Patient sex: M
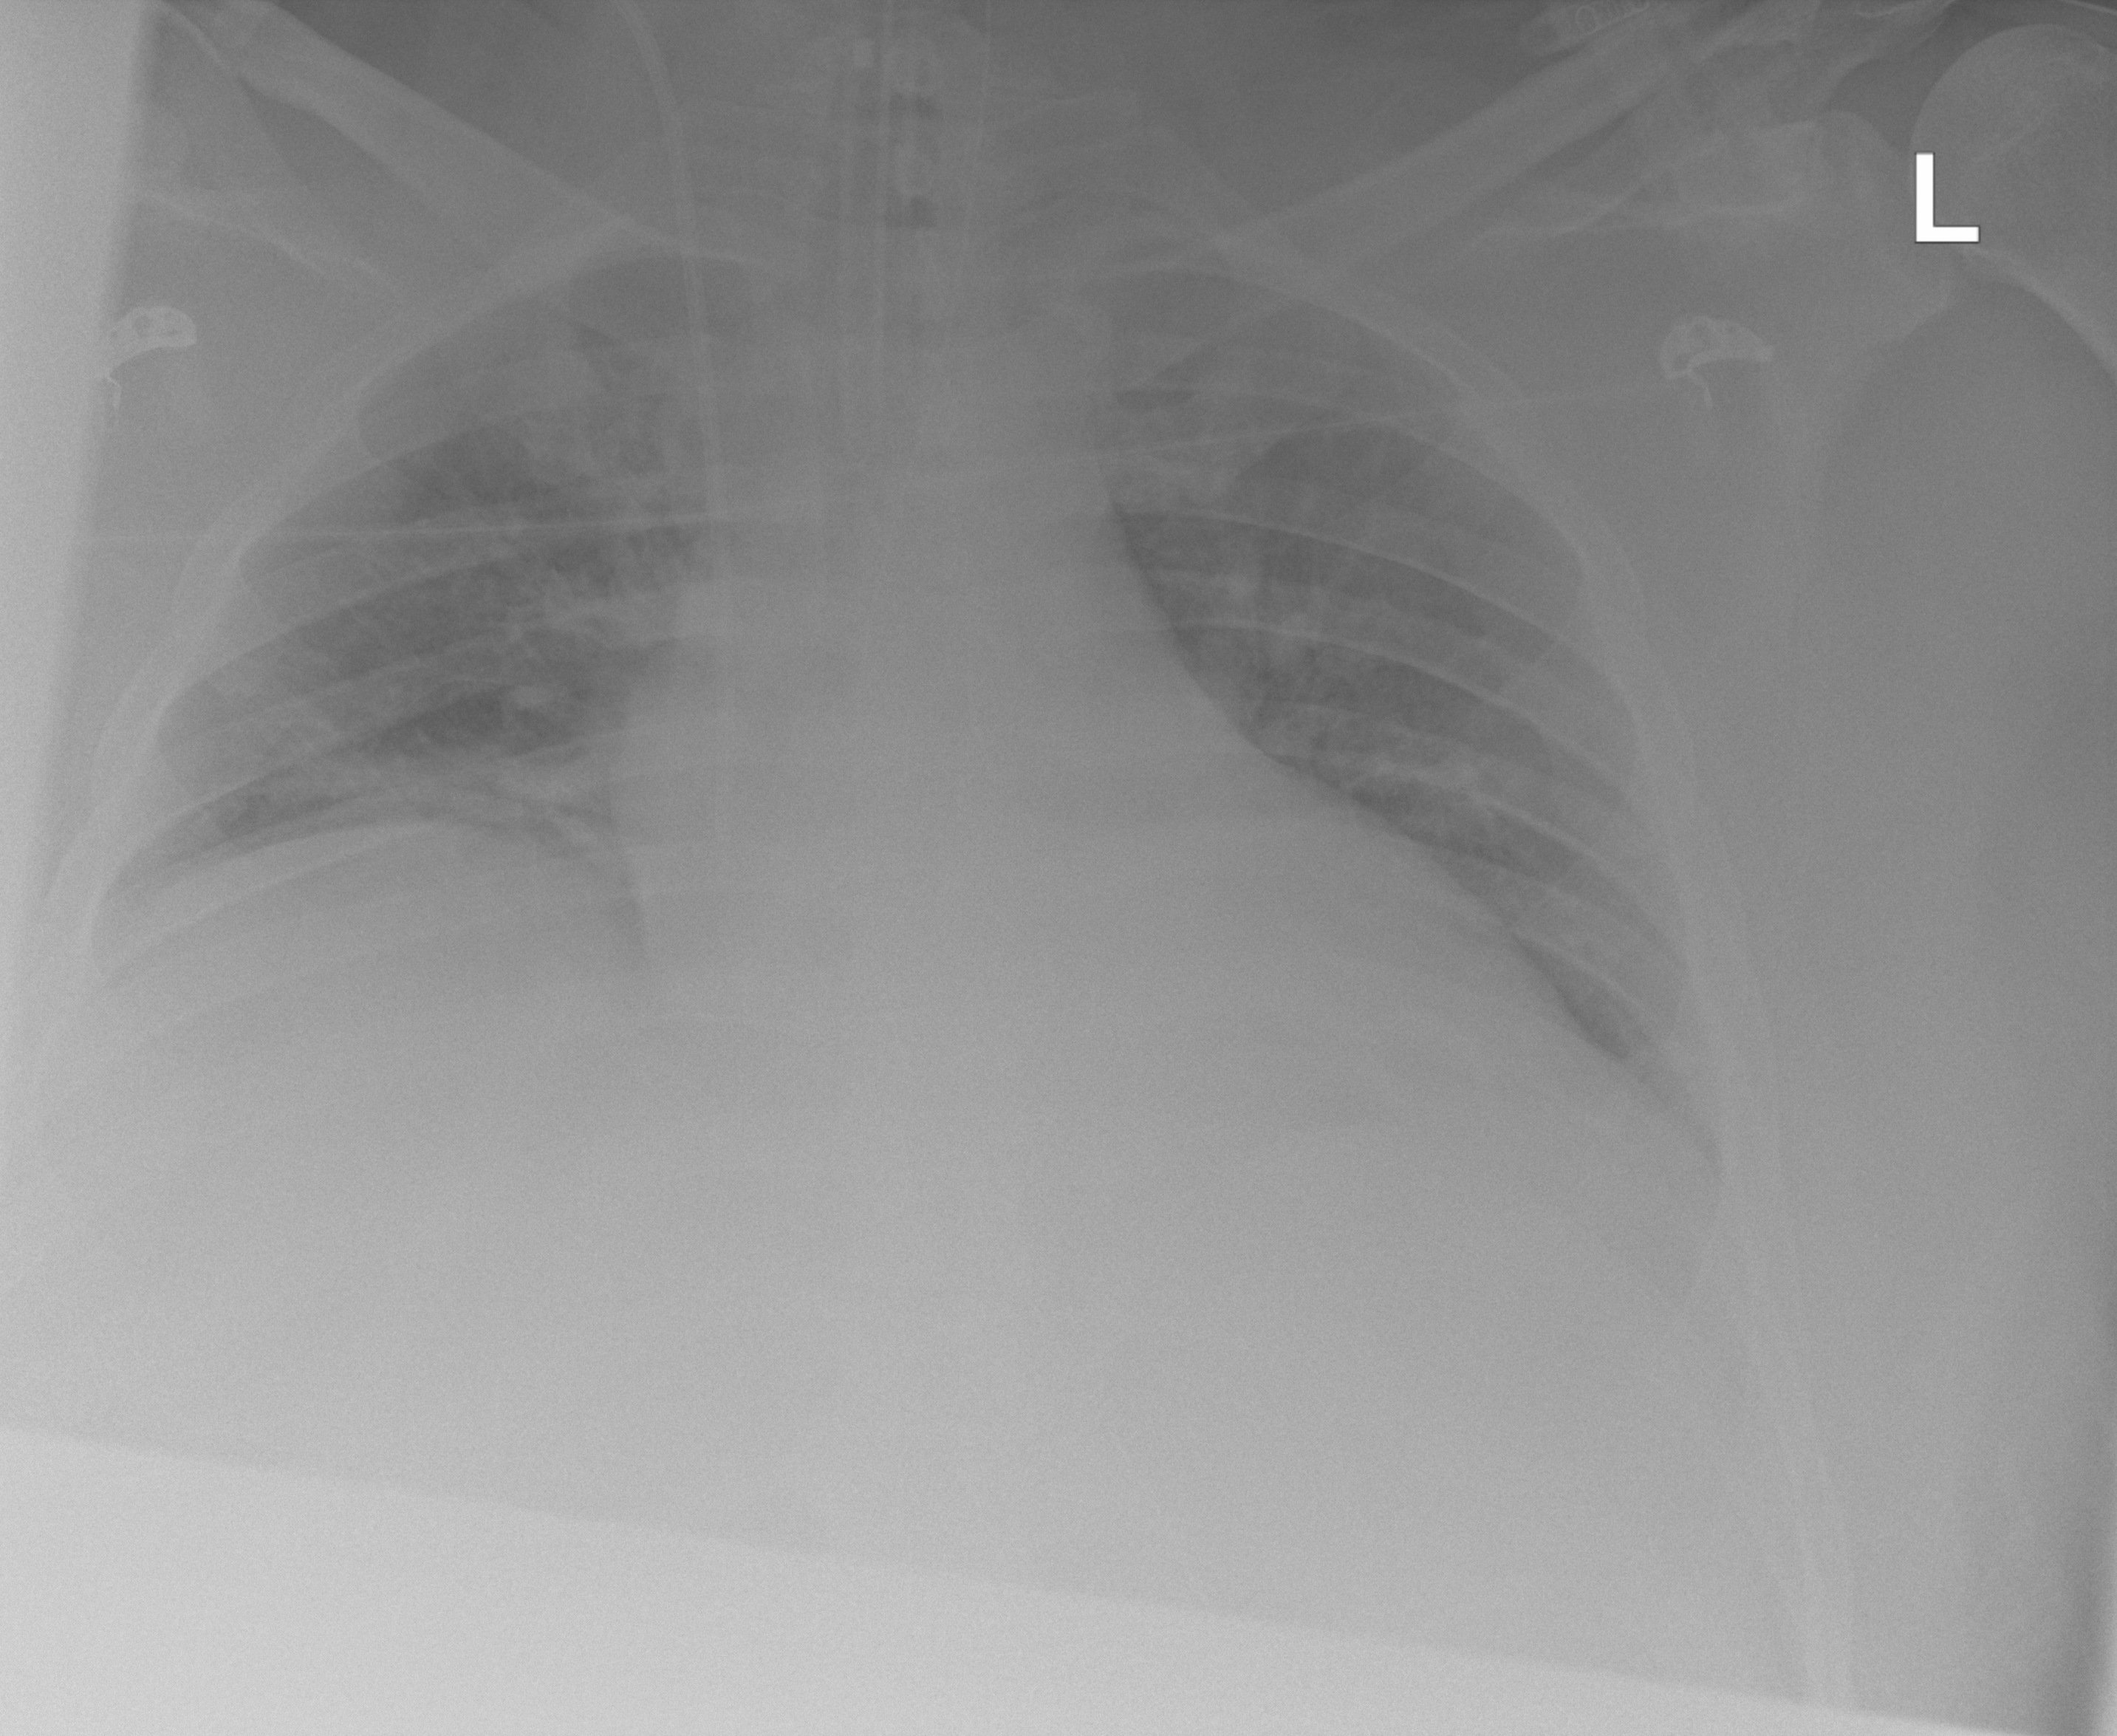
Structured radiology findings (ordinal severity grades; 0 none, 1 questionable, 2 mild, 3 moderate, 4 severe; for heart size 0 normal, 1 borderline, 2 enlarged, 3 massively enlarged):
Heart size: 2
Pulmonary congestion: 2
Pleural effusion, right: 2
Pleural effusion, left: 2
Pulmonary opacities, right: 0
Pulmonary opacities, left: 0
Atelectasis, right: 3
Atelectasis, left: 0